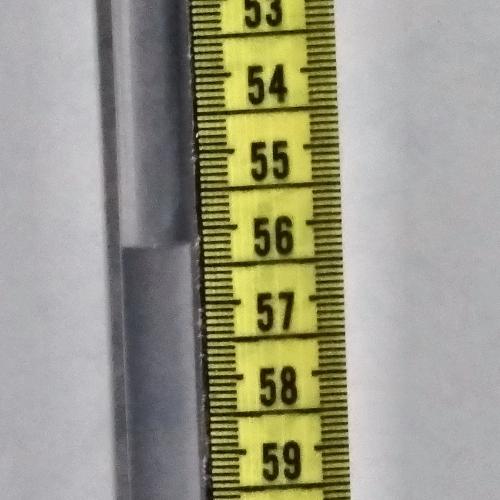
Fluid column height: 56.2 cm